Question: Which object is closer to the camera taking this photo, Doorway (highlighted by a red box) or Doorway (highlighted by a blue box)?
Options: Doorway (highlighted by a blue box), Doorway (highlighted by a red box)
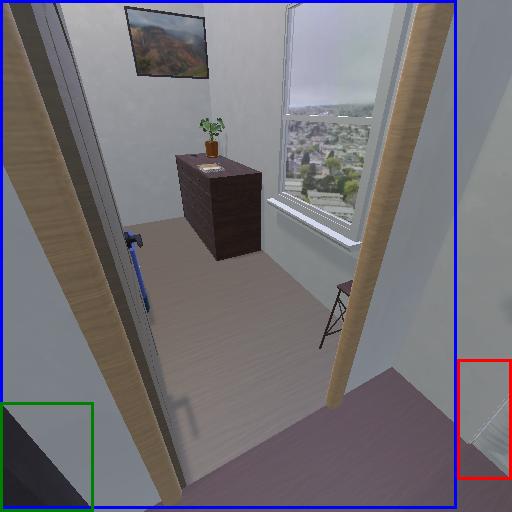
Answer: Doorway (highlighted by a blue box)